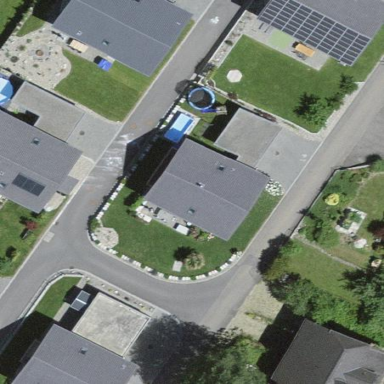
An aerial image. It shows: Residential building.